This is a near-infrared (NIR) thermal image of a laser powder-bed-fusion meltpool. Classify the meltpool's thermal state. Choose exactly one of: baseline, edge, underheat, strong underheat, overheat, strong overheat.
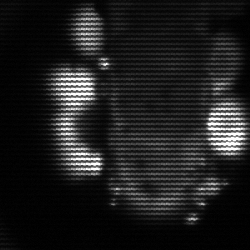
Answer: strong underheat